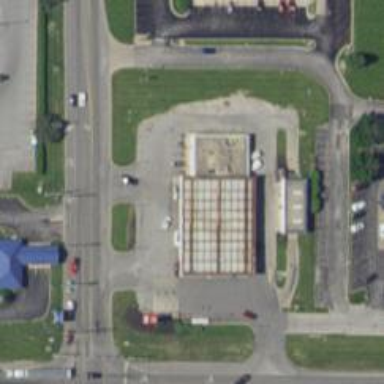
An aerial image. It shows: Convenience shop.